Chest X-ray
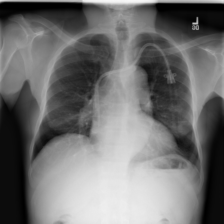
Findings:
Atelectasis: negative
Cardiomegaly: negative
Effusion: negative
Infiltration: negative
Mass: negative
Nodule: negative
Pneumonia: negative
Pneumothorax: negative
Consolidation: negative
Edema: negative
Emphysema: negative
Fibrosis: negative
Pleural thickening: negative
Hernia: negative